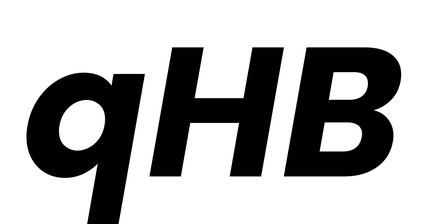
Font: Poppins-BoldItalic